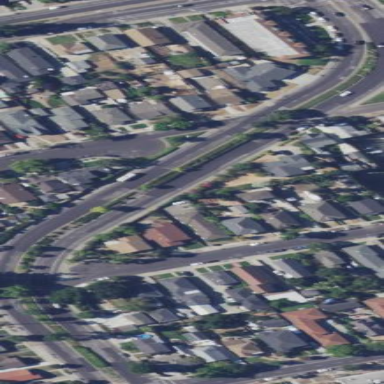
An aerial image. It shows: Ground-level median designed for traffic calming.